Interaction volume radius: 5 \u00c5
Interaction volume height: 15 \u00c5
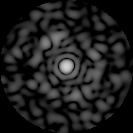
Disorder parameter: 0.8429